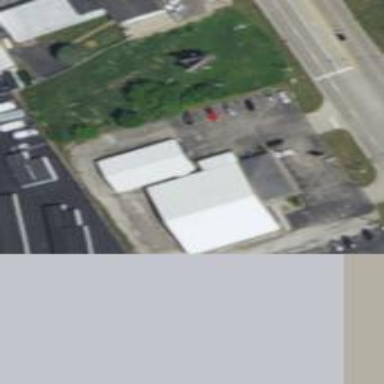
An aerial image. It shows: Building.